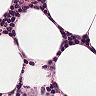
Metastatic tissue present: no